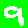
Digit: 9